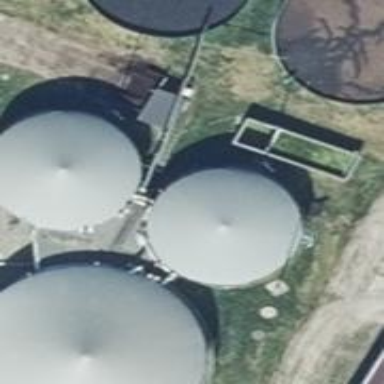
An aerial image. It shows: Storage tank that is man-made.